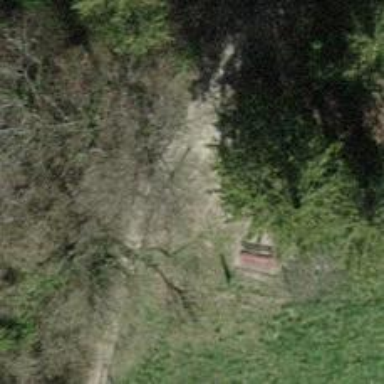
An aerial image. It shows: Bench.